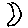
Label: moon